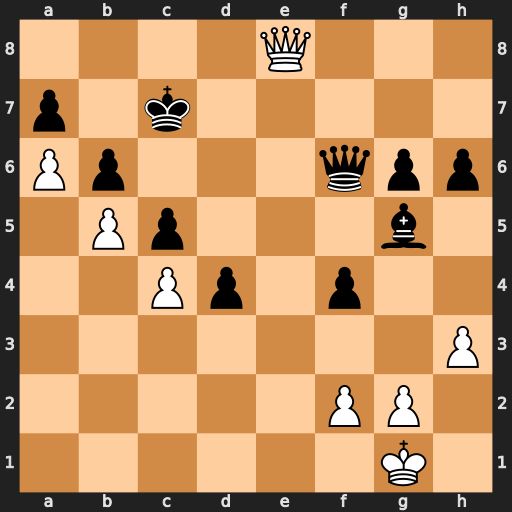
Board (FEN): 4Q3/p1k5/Pp3qpp/1Pp3b1/2Pp1p2/7P/5PP1/6K1
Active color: w
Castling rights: -
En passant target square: -
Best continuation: Qa8 Qe5 Qxa7+ Kd8 Qxb6+ Ke7 Qb7+